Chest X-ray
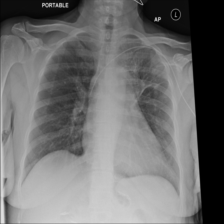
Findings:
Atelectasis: negative
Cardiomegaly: negative
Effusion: negative
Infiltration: negative
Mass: negative
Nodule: negative
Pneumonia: negative
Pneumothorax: negative
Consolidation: negative
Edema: negative
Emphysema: negative
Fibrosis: negative
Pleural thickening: negative
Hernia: negative